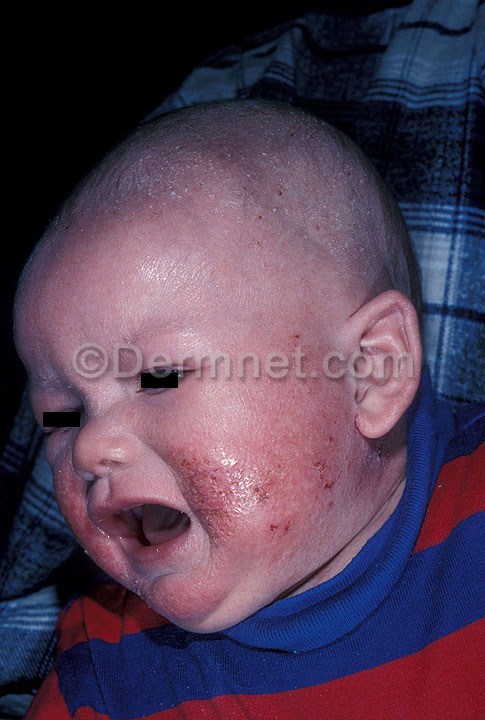
Disease: Atopic Dermatitis Photos